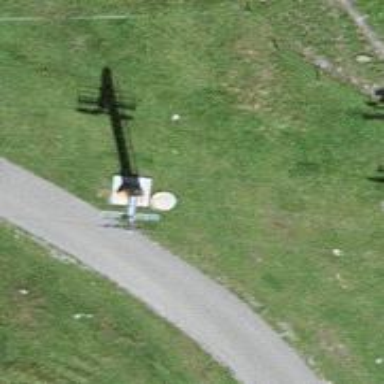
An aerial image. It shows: Pylon used for aerialway.